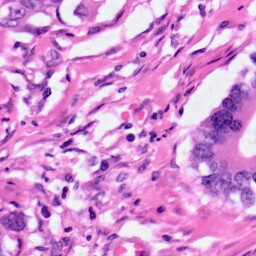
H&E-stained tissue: Pancreatic